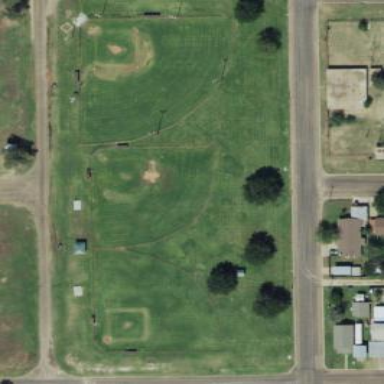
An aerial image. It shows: Baseball pitch for leisure land activities.